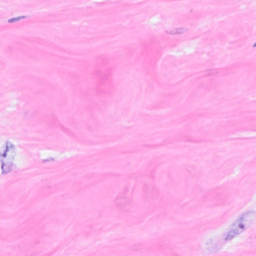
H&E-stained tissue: Breast